Aerial crown-view tile of a tropical tree (Barro Colorado Island, Panama), acquired 20241112:
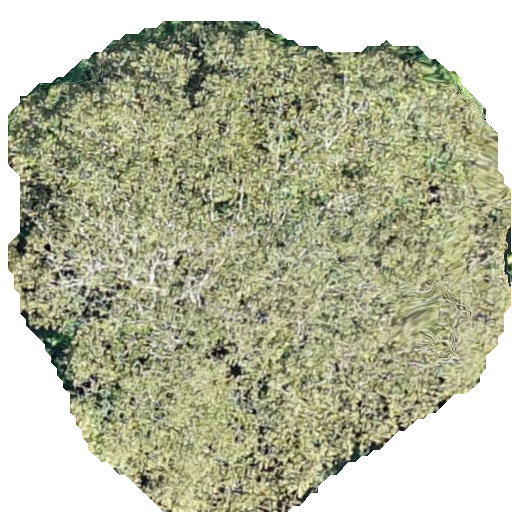
Species: Dipteryx oleifera
GBIF accepted scientific name: Dipteryx oleifera
Crown area: 302.588 m²